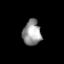
Tissue: lung
Cell type: Epithelial cells
Senescence score: 0.5724
Nuclear area (px): 453
Mean DAPI intensity: 152.11